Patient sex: F
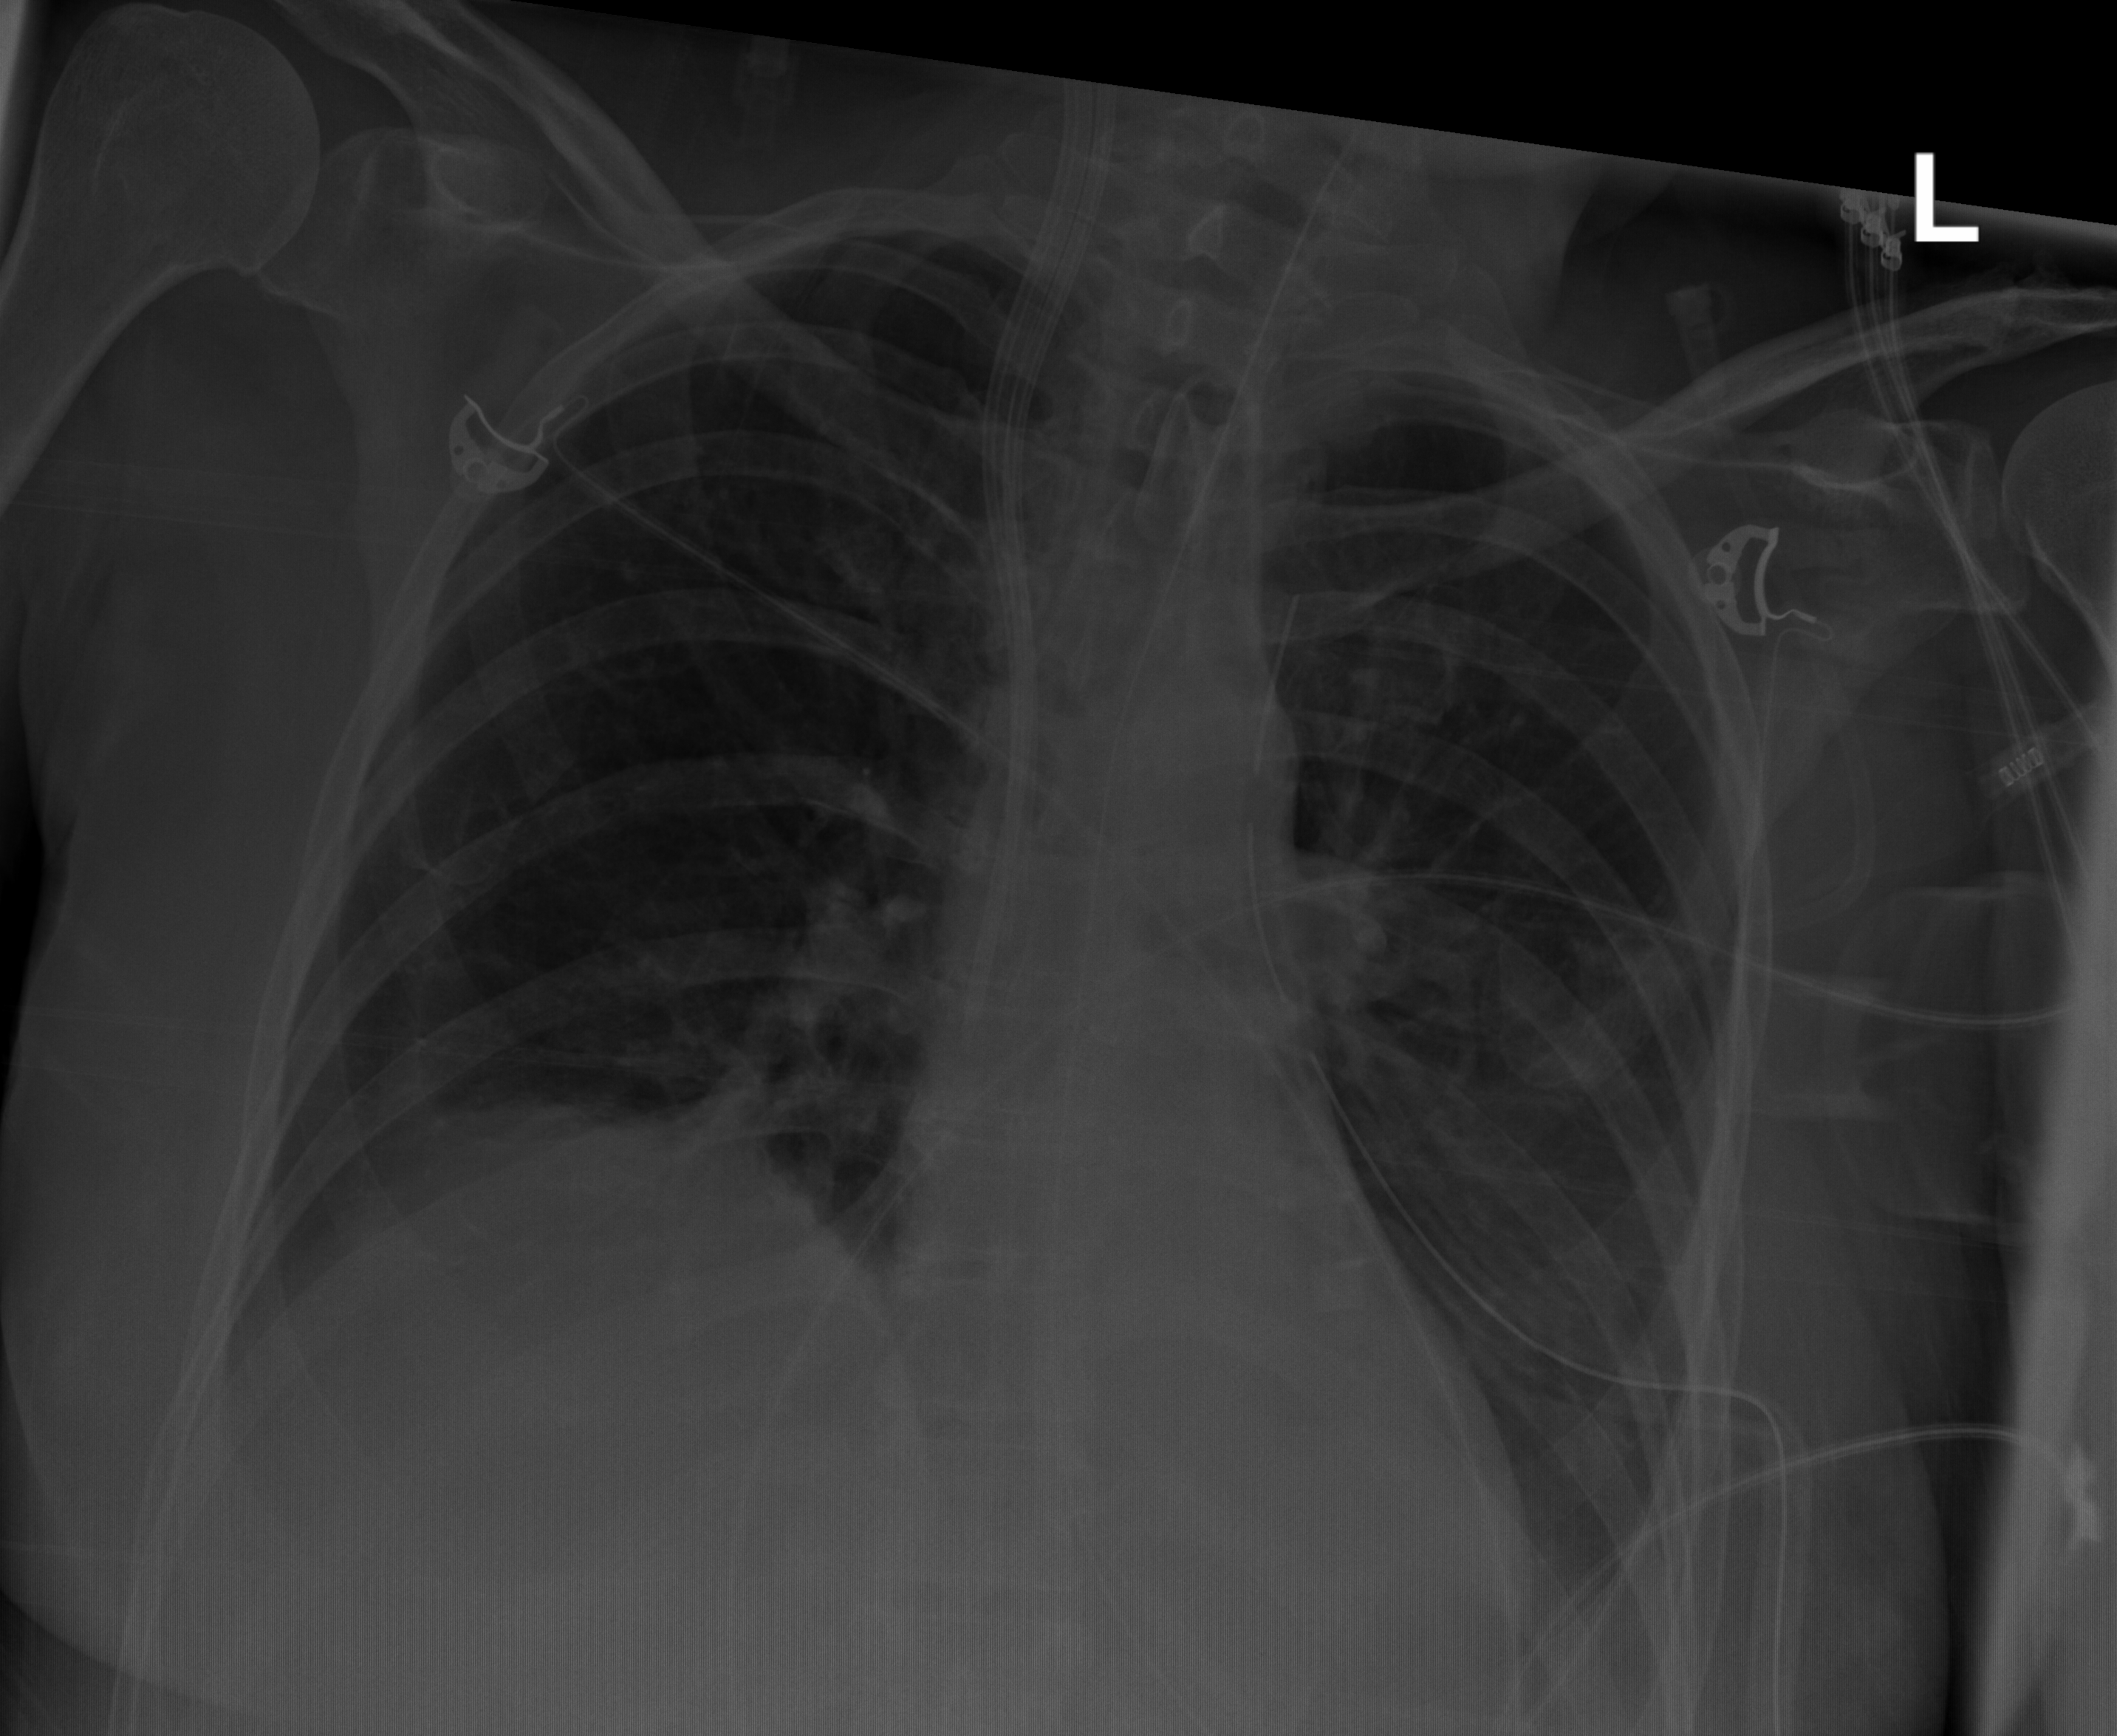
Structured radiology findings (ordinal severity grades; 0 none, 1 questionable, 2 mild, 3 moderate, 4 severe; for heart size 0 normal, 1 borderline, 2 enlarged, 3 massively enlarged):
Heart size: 0
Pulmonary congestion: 0
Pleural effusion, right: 2
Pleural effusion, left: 3
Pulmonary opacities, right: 0
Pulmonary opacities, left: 0
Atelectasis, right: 0
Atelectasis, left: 0